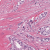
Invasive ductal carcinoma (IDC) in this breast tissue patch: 1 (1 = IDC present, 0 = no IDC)